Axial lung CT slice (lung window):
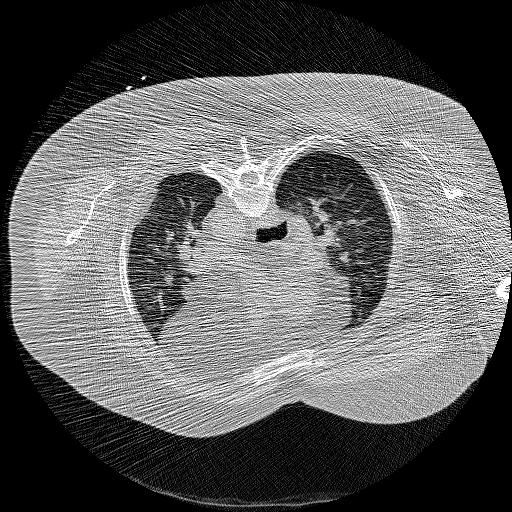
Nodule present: no